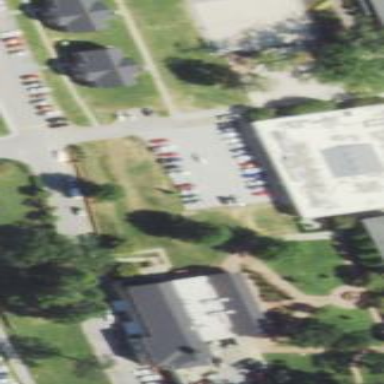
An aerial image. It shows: University building.